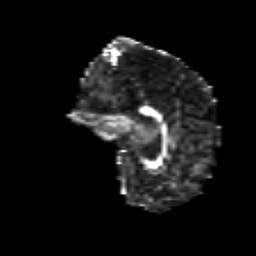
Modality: FA
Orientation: sagittal
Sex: male
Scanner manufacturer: siemens
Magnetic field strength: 3 T
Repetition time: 5 s
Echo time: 0.071 s